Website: apple
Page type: payment
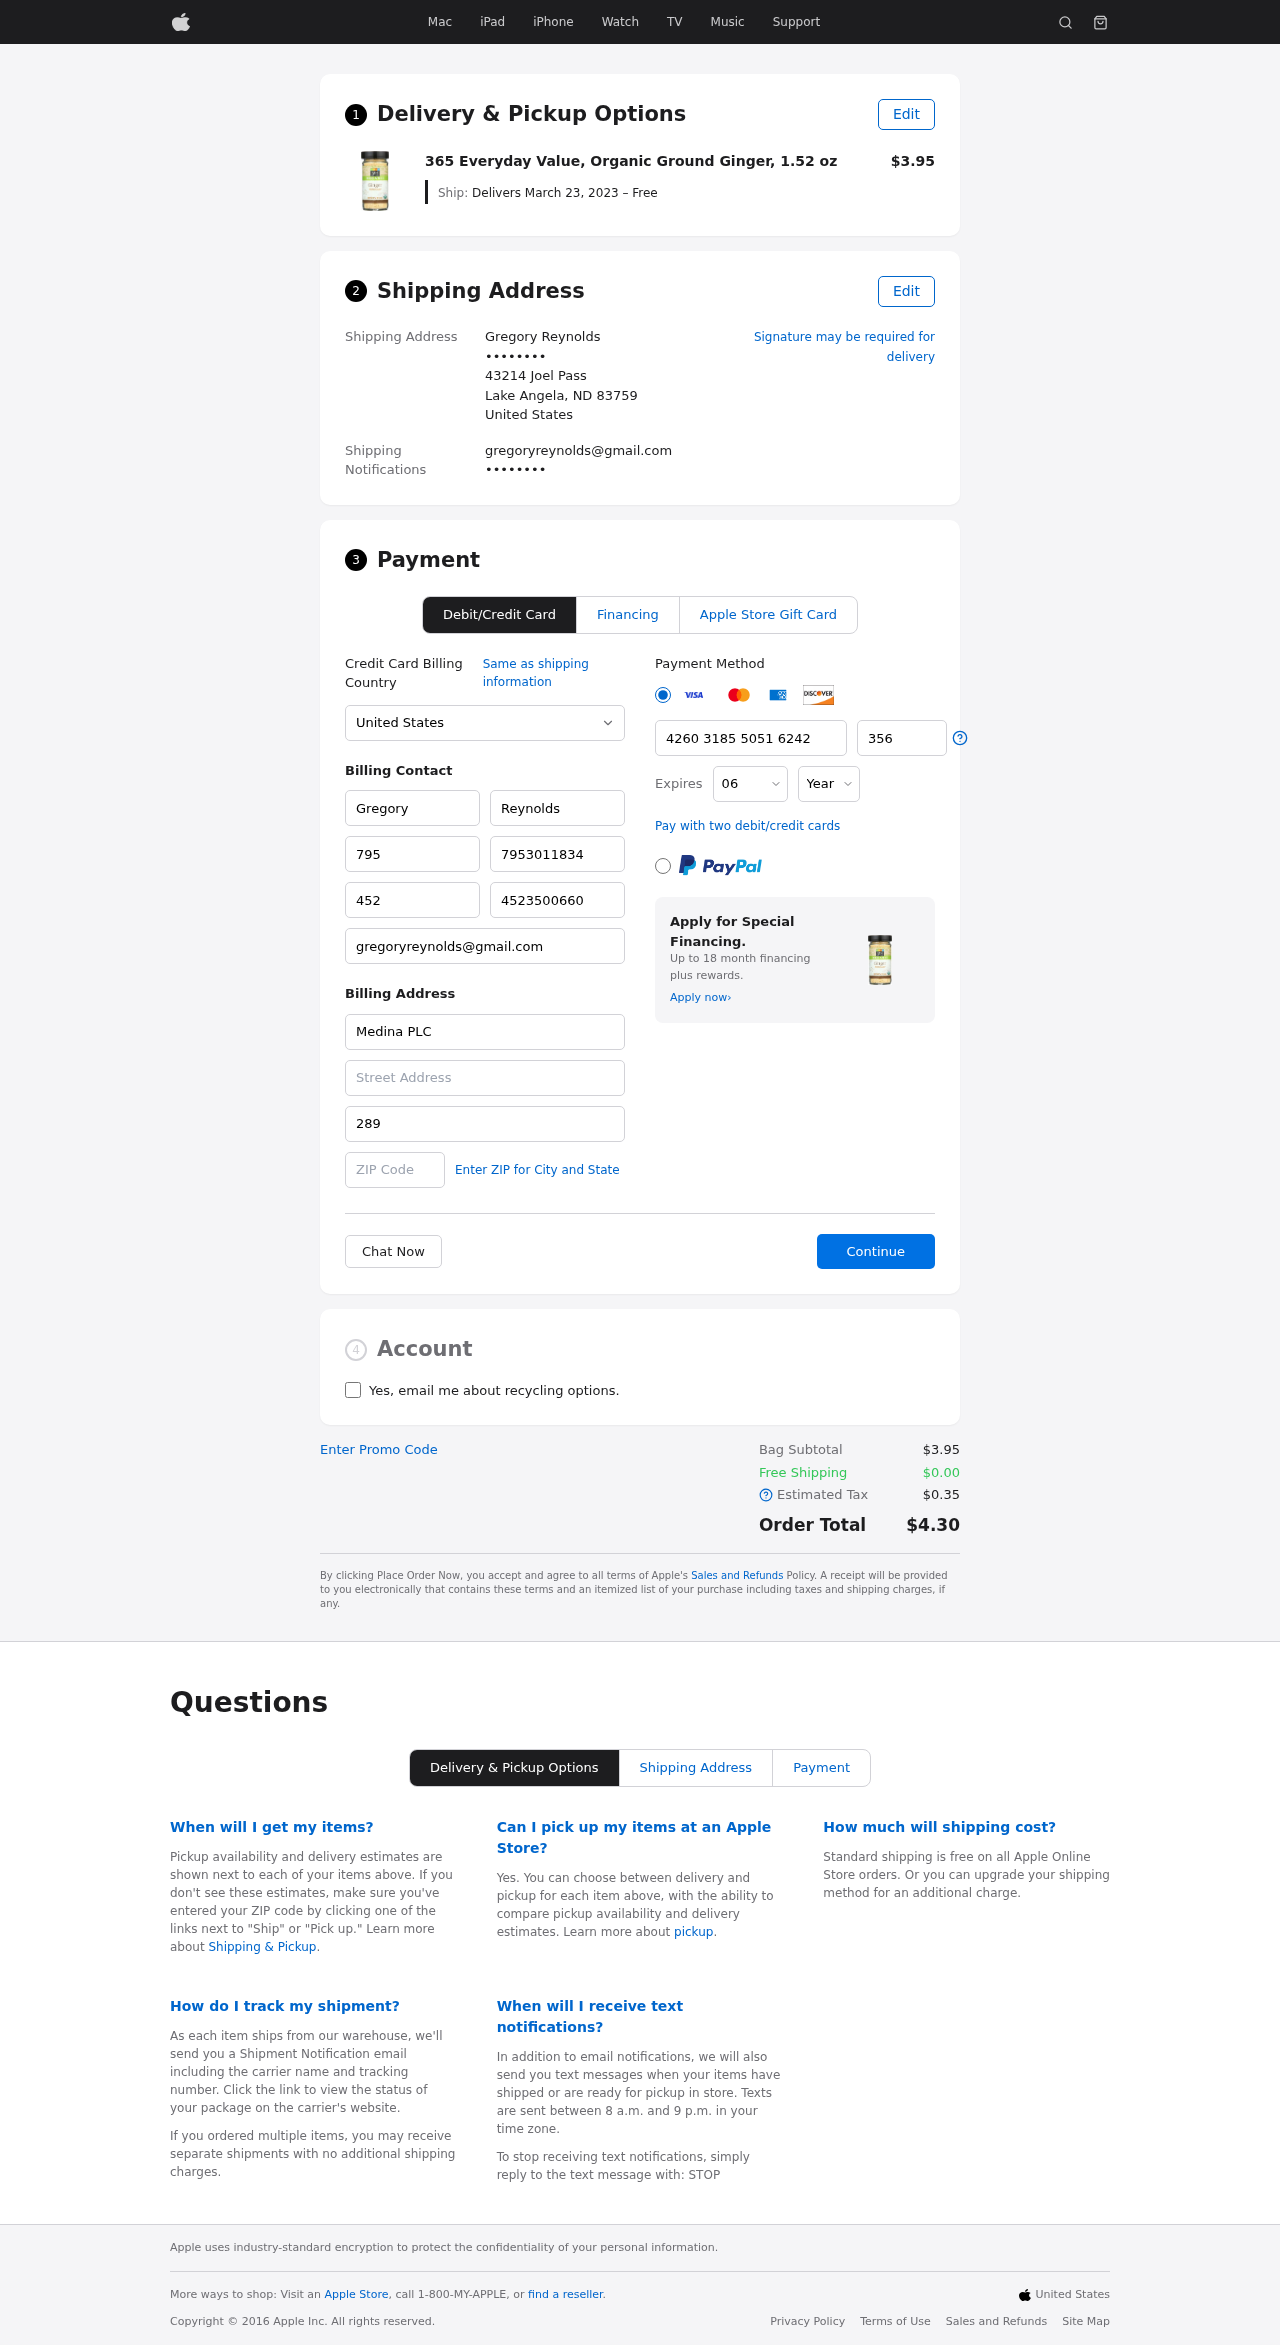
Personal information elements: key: PII_CARD_CVV
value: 356
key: PII_CARD_EXPIRY_MONTH
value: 06
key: PII_CARD_EXPIRY_YEAR
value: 26
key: PII_CARD_NUMBER
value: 4260 3185 5051 6242
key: PII_CITY_STATE_ZIP
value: Lake Angela, ND 83759
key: PII_COMPANY
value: Medina PLC
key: PII_COUNTRY
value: United States
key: PII_EMAIL
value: gregoryreynolds@gmail.com
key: PII_EMAIL2
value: gregoryreynolds@gmail.com
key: PII_FIRSTNAME
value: Gregory
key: PII_FULLNAME
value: Gregory Reynolds
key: PII_LASTNAME
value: Reynolds
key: PII_PHONE3
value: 7953011834
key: PII_PHONE_ALT
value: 4523500660
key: PII_PHONE_ALT_AREA
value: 452
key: PII_PHONE_AREA
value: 795
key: PII_SECURITY_CODE
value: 289
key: PII_STREET
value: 43214 Joel Pass
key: PII_PHONE
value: ••••••••
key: PII_PHONE2
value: ••••••••
Product elements: key: PRODUCT1_NAME
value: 365 Everyday Value, Organic Ground Ginger, 1.52 oz
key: PRODUCT1_PRICE
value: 3.95
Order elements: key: ORDER_DELIVERY_DATE
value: Delivers March 23, 2023 – Free
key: ORDER_SUBTOTAL
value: $3.95
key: ORDER_SHIPPING_COST
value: $0.00
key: ORDER_TAX
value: $0.35
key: ORDER_TOTAL
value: $4.30